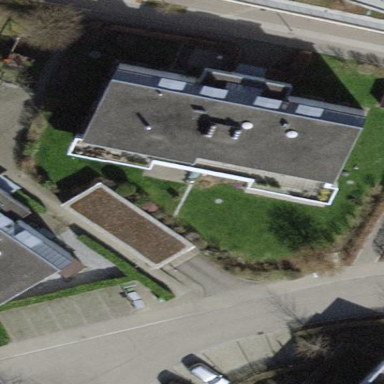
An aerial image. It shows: White building.